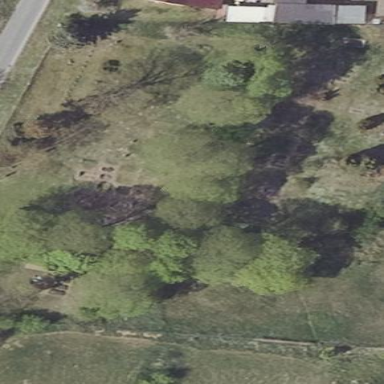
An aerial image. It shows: Cemetery.